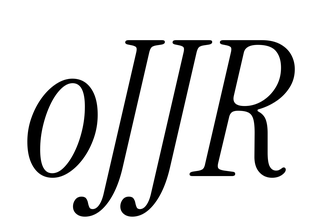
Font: InstrumentSerif-Italic